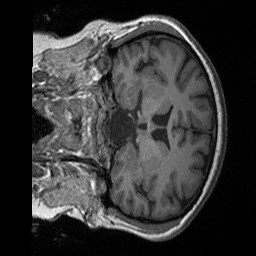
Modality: T1w
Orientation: coronal
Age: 29
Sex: female
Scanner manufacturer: siemens
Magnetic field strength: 3 T
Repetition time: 1.9 s
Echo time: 0.00252 s